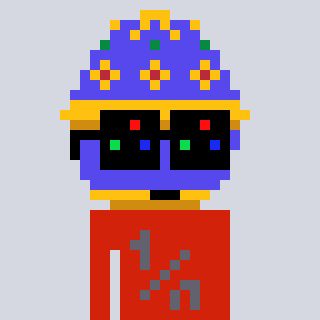
a pixel art character with square black sunglasses, a faberge-shaped head and a red-colored body on a cool background